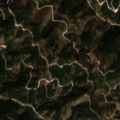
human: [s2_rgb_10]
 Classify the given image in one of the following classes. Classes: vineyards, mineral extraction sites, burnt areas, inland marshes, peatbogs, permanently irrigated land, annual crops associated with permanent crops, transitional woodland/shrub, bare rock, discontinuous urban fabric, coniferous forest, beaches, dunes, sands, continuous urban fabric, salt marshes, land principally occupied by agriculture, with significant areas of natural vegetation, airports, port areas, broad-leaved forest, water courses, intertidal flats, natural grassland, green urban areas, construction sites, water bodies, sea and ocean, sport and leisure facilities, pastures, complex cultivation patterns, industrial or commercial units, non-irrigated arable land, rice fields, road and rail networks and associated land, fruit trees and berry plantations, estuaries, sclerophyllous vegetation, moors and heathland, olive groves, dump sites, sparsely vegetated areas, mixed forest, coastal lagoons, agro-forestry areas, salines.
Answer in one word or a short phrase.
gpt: pastures, coniferous forest